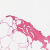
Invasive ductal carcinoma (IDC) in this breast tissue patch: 0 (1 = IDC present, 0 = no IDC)